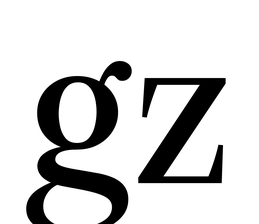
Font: LibreCaslonText_Regular